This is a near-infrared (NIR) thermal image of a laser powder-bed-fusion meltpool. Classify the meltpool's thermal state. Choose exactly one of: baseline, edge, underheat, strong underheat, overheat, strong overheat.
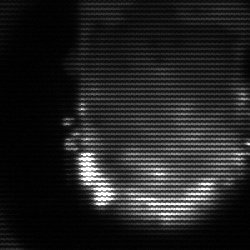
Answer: baseline